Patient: sex F, age 56
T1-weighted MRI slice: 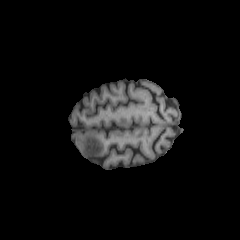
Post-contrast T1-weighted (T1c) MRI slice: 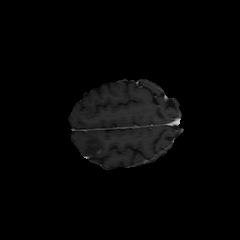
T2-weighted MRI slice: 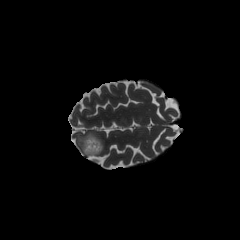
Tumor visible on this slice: yes
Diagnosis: Oligodendroglioma, IDH-mutant, 1p/19q-codeleted
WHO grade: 2